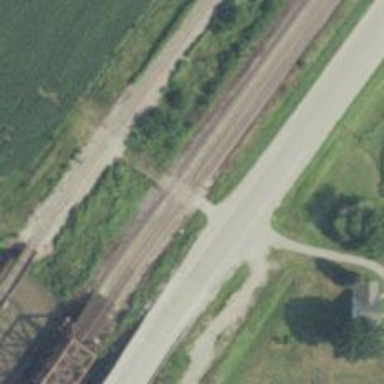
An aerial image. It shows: Level crossing along the railway.